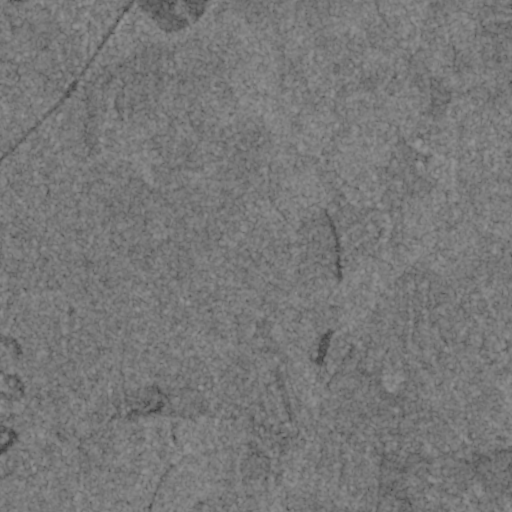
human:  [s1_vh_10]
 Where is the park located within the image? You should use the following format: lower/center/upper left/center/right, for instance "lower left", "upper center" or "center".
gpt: The park is located in the lower left of the image.
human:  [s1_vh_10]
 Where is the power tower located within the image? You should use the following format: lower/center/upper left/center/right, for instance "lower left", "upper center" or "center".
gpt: There is no power tower in the image.

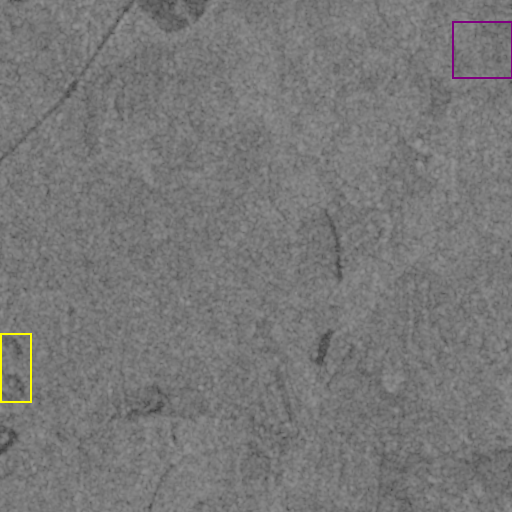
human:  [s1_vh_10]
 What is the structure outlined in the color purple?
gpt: The structure outlined in purple is a crop field.
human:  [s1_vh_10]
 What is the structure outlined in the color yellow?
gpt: The structure outlined in yellow is a park.
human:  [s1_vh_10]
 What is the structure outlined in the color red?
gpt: There is no red outline.